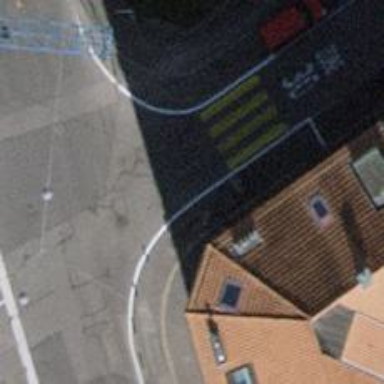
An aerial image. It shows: Uncontrolled crossing on the road.